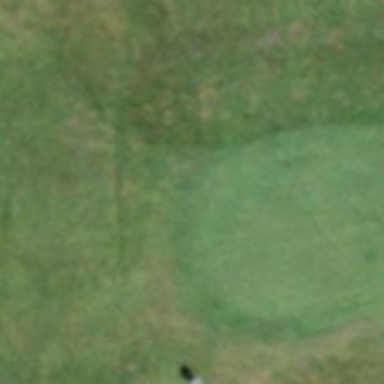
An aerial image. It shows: Golf hole.